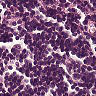
Metastatic tissue present: no